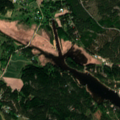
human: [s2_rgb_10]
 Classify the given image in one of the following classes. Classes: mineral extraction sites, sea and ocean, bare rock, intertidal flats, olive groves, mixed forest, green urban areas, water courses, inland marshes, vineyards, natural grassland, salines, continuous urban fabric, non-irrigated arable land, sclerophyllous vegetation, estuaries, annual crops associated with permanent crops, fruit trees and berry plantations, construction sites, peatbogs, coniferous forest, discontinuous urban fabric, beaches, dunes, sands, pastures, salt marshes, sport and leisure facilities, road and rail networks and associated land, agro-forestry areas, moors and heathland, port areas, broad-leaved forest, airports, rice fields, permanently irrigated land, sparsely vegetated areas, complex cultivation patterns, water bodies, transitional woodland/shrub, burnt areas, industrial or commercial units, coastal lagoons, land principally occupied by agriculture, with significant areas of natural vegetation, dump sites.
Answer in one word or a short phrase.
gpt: discontinuous urban fabric, land principally occupied by agriculture, with significant areas of natural vegetation, coniferous forest, sea and ocean